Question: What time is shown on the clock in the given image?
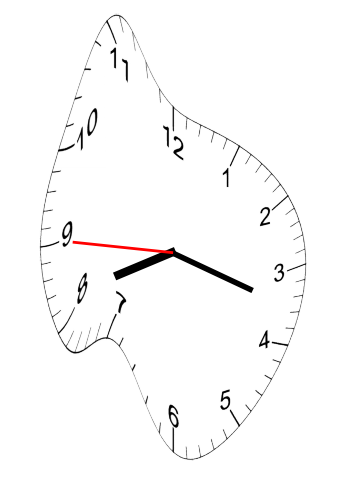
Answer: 08:17:45